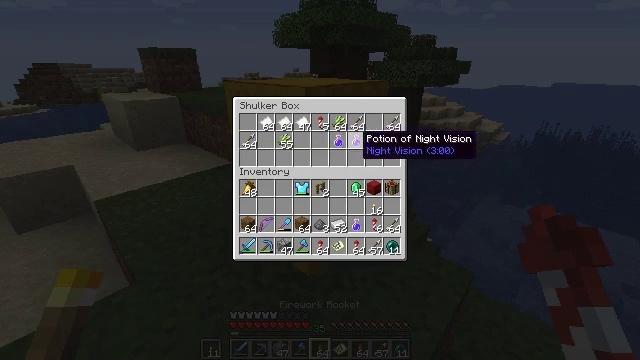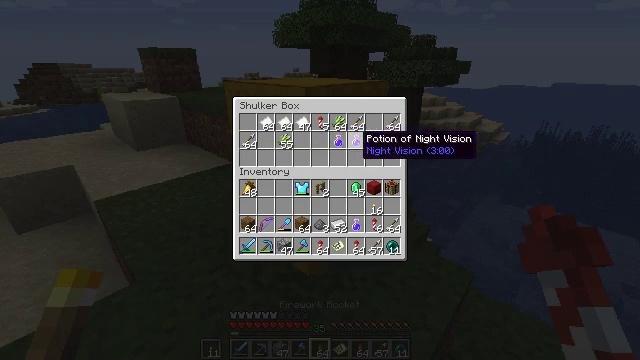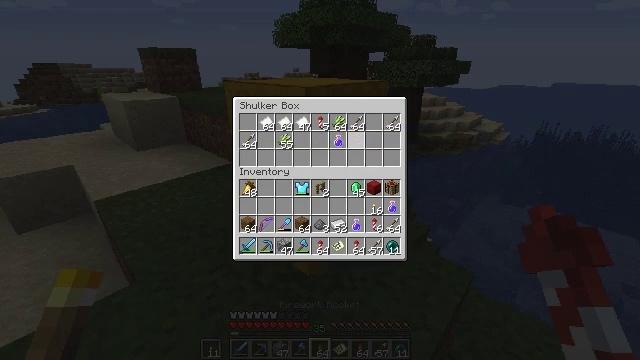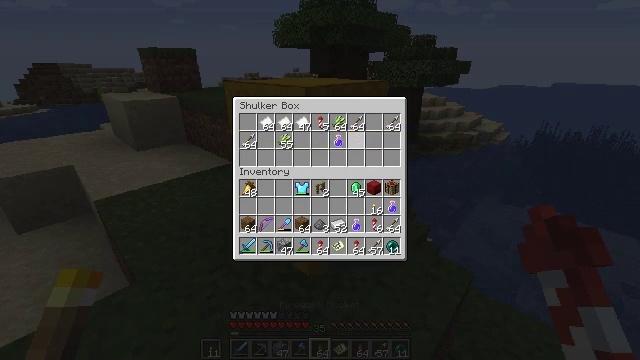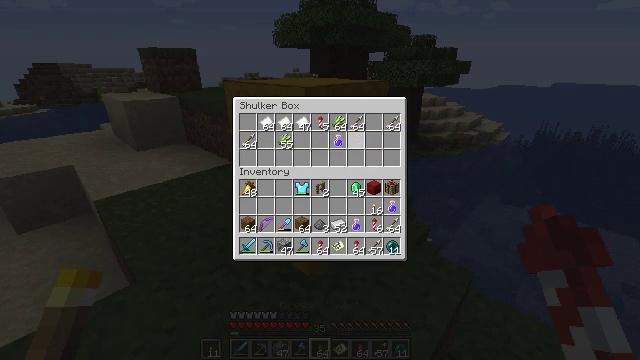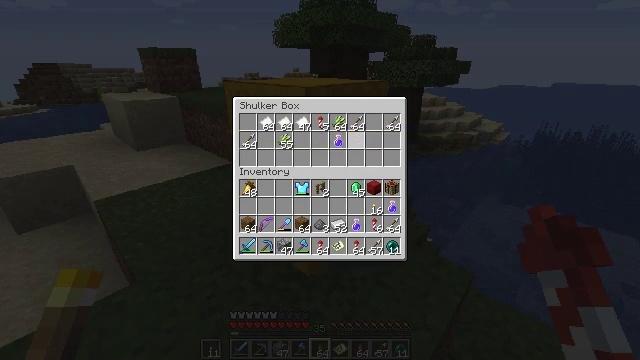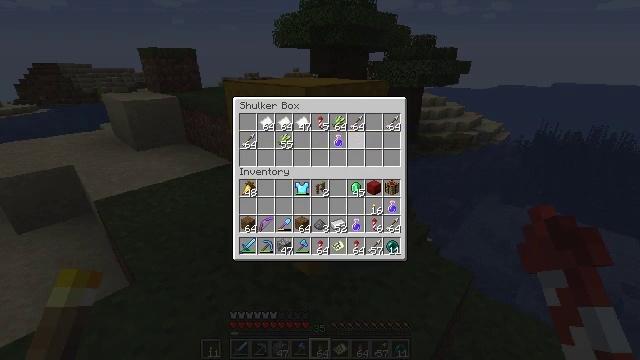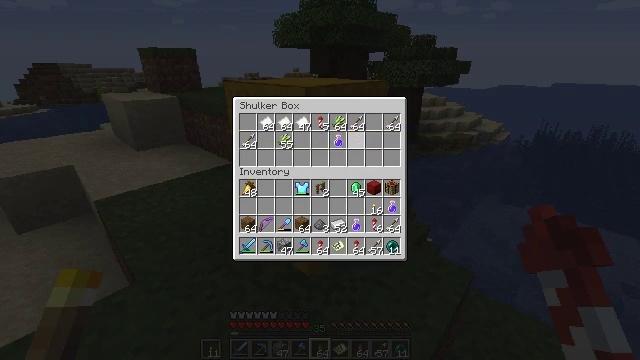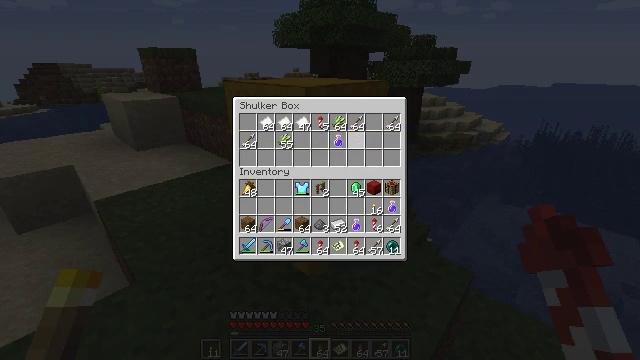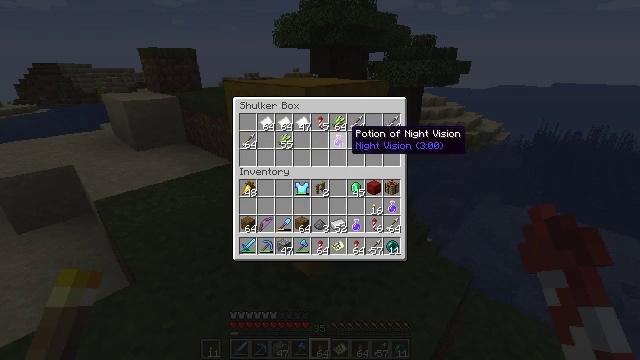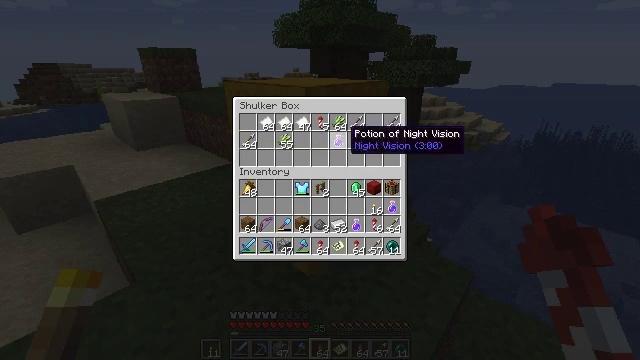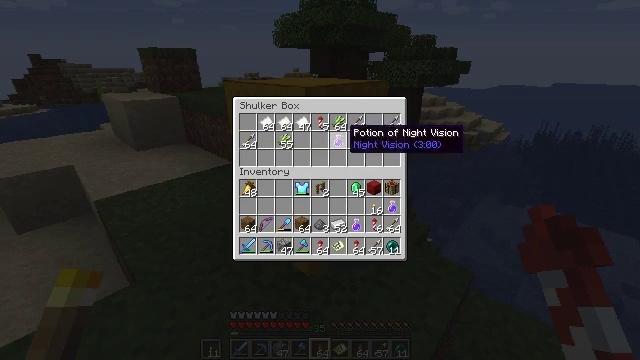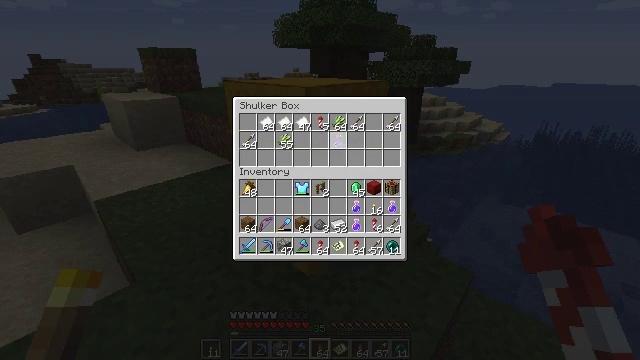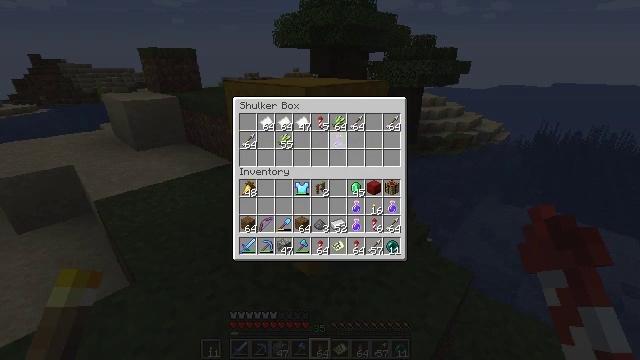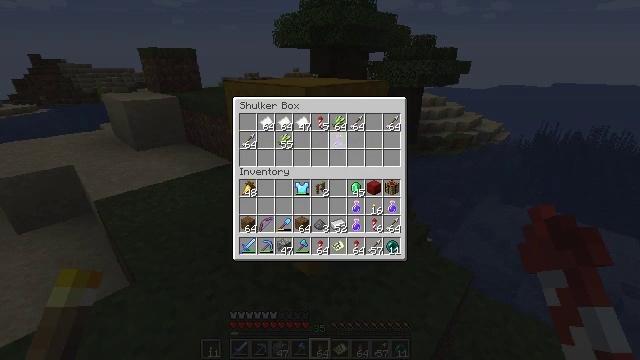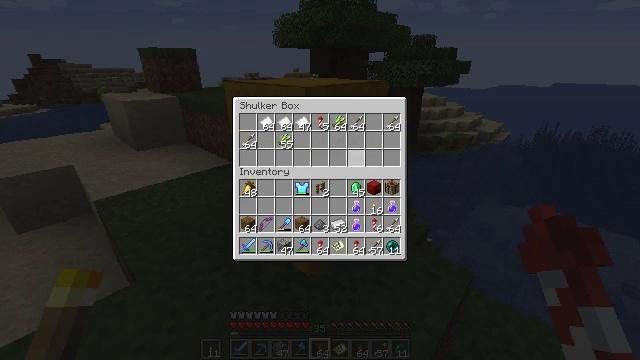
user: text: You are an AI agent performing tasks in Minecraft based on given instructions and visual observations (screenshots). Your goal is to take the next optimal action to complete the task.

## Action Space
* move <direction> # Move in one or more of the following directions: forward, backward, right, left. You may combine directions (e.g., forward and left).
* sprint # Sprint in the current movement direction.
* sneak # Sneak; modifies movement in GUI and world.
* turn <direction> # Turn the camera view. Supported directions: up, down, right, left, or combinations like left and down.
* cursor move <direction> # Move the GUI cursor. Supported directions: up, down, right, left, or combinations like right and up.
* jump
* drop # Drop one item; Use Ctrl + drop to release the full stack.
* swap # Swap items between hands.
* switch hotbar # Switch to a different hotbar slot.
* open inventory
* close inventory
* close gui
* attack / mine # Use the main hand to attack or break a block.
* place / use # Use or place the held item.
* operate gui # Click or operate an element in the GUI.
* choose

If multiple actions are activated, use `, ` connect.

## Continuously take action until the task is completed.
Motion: motion action
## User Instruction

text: Collect your yellow shulker box.
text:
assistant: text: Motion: sneak
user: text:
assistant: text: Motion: sneak, operate gui
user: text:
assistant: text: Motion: sneak, operate gui
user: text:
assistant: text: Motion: sneak
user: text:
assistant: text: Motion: sneak
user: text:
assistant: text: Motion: sneak
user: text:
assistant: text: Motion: sneak
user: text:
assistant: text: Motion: sneak
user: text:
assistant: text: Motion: sneak, cursor move left
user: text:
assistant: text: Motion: sneak
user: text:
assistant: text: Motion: sneak
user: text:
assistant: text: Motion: sneak, operate gui
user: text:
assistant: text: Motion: sneak, operate gui
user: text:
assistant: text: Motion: sneak, operate gui
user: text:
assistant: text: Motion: sneak, cursor move right and down
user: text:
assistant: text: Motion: sneak, cursor move right and down
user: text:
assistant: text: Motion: sneak, cursor move down
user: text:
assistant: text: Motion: no_op
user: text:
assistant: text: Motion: no_op
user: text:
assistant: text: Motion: no_op
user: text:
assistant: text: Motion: cursor move up
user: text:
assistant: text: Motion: no_op
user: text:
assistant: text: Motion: operate gui
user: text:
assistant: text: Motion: operate gui
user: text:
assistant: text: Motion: operate gui
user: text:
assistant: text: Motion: cursor move down
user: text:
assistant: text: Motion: cursor move down
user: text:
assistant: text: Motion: no_op
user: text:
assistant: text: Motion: operate gui
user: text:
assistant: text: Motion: operate gui